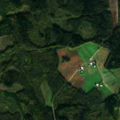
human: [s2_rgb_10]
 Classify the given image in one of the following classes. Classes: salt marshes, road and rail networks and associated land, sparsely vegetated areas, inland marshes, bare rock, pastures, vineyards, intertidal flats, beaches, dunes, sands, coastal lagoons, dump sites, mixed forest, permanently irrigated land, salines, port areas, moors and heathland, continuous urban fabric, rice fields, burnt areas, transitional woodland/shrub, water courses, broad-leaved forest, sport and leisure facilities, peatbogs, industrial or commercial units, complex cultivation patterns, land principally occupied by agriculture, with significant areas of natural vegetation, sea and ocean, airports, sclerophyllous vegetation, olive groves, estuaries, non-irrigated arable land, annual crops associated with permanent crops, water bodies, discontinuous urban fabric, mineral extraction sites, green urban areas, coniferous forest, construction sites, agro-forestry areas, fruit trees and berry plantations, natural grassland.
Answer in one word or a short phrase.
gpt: land principally occupied by agriculture, with significant areas of natural vegetation, coniferous forest, mixed forest